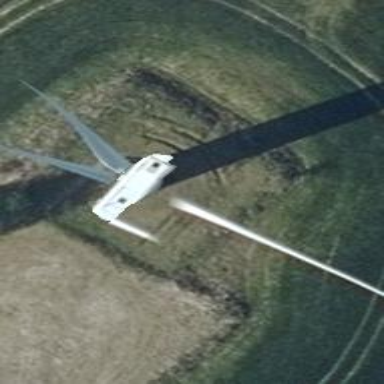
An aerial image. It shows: Wind generator of the horizontal axis type made by Vestas.